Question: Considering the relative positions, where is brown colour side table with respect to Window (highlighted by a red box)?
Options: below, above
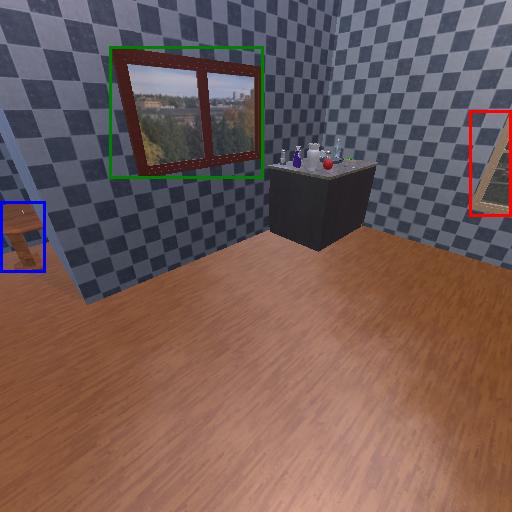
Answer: below